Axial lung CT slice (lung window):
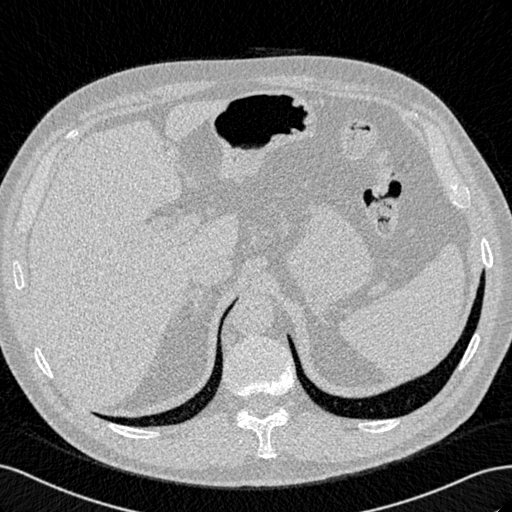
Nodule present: no